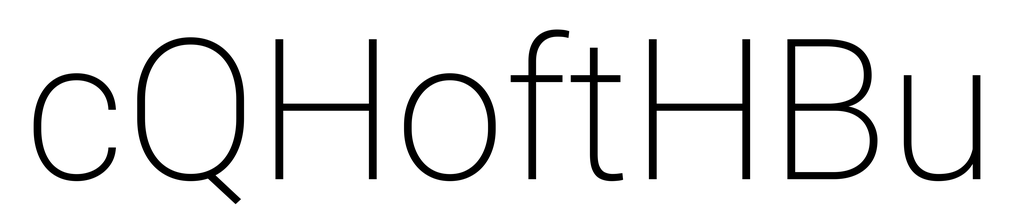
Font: Roboto_ExtraLight